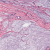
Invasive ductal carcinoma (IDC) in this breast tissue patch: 0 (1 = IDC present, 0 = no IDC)